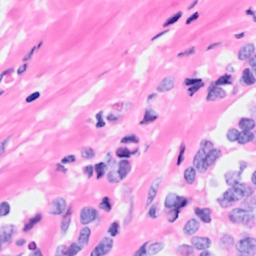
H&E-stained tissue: Breast